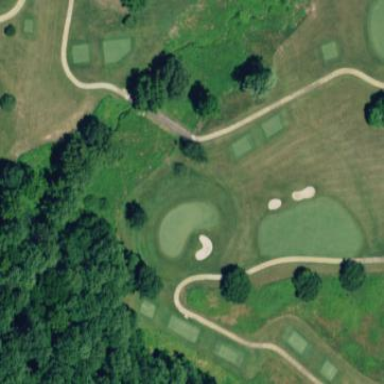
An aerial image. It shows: Rough grassy area used for golf.